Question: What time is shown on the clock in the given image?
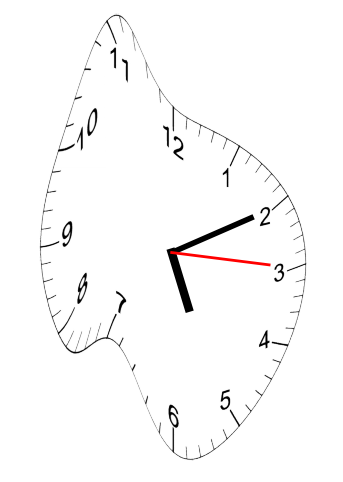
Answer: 05:10:15